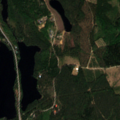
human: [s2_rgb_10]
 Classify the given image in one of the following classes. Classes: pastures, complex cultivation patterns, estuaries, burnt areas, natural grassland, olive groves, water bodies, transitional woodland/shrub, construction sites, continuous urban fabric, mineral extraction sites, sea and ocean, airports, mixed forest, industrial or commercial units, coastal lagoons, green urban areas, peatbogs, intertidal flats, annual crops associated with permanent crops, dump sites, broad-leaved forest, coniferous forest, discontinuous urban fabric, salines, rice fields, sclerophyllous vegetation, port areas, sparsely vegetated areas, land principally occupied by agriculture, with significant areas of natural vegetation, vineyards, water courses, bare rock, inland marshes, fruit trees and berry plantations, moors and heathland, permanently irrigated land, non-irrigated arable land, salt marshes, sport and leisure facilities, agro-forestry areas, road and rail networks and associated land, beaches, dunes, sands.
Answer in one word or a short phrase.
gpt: coniferous forest, mixed forest, transitional woodland/shrub, water bodies